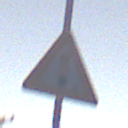
Verkehrszeichen: Lichtzeichenanlage
Umgebung: Outdoor, Suburban
Tageszeit: SunriseSunset
Wetter: PartlyCloudy
Licht: Natural
Jahreszeit: NotSpecified
Kontrast: LowContrast